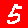
Digit: 5